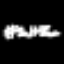
Label: fork